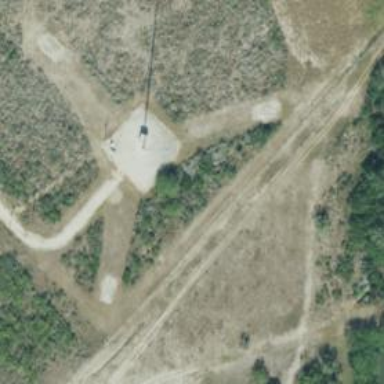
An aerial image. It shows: Communication mast tower.